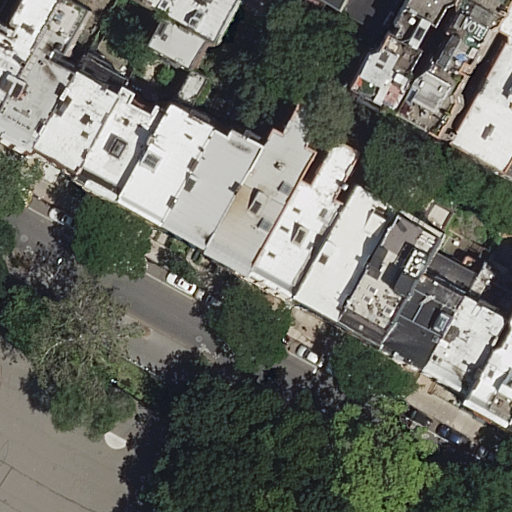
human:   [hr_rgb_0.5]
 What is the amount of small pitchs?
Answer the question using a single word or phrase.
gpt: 1

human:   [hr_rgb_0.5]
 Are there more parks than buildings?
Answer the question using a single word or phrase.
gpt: no

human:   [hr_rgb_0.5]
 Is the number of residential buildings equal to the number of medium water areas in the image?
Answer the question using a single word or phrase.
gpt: no

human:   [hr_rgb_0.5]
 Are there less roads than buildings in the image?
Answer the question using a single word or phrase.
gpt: yes

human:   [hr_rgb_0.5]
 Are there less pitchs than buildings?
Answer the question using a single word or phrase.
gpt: yes

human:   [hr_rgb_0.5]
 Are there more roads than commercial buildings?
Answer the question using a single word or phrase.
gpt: yes

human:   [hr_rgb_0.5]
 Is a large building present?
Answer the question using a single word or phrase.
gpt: no

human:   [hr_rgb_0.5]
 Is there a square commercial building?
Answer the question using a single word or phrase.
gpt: no

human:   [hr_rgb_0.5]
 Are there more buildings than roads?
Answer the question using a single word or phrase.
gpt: yes

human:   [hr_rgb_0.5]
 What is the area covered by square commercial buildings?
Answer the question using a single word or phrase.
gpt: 0m2

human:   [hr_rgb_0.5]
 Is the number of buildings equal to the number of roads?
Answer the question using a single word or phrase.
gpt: no

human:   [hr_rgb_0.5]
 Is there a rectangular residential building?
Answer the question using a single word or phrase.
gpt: yes

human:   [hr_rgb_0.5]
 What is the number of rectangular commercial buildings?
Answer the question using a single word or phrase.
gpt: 0

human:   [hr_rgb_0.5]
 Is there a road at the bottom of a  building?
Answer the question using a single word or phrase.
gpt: yes

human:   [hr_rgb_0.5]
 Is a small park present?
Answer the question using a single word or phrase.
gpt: no

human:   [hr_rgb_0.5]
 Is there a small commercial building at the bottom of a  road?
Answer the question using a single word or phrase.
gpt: no

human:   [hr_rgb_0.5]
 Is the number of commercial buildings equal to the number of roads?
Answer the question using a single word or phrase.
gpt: no

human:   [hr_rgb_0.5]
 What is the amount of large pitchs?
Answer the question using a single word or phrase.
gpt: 0

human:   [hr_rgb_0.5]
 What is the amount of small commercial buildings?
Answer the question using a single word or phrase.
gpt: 0

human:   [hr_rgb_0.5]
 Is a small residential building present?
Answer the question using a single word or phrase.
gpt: yes

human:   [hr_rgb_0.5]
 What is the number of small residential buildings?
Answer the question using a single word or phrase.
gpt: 7

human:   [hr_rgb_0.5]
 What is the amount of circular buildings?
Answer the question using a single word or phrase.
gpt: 0

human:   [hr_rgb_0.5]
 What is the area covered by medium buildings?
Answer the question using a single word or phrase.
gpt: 3190m2

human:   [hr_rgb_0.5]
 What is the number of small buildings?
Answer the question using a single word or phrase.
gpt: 7

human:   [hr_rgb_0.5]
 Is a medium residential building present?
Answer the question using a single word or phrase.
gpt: yes

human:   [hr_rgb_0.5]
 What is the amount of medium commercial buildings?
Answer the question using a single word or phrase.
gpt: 0

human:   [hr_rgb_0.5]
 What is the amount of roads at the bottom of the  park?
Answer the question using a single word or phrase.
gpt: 0

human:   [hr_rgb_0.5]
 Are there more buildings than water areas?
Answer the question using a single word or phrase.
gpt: yes

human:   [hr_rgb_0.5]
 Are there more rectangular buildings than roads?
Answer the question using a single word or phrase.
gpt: yes

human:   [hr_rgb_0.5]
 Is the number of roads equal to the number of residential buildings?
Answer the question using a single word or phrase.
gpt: no

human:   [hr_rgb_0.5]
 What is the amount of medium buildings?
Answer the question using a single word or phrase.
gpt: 15

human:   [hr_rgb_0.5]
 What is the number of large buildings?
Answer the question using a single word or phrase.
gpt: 0

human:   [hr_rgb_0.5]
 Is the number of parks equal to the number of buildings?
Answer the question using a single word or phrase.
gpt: no

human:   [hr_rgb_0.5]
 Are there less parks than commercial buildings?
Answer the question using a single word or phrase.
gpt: no

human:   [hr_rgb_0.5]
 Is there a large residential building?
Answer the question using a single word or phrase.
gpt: no

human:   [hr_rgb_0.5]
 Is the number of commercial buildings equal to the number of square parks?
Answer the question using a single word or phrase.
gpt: yes

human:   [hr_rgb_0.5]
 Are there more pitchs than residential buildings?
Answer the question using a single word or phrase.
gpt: no